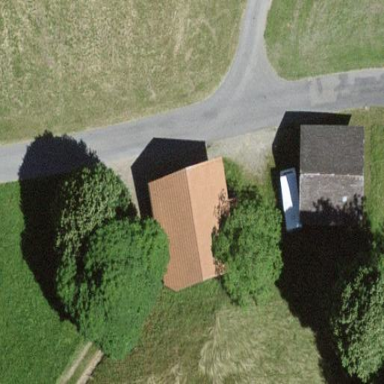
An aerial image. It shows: Rural barn.